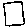
Label: square